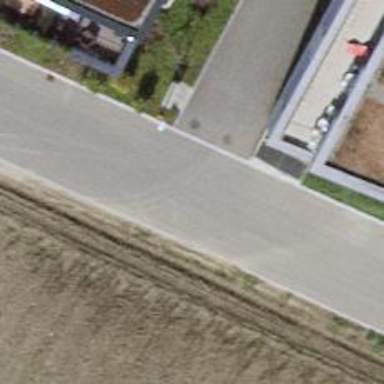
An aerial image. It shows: Asphalt service road.